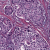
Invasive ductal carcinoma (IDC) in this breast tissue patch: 0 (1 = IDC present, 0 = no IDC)